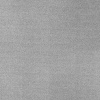
Atmospheric dust classification: dusty